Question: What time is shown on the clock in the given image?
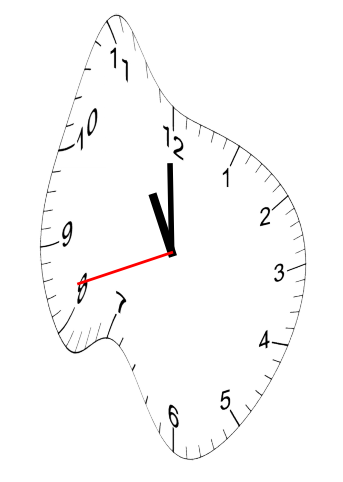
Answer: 10:59:42